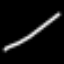
Label: line